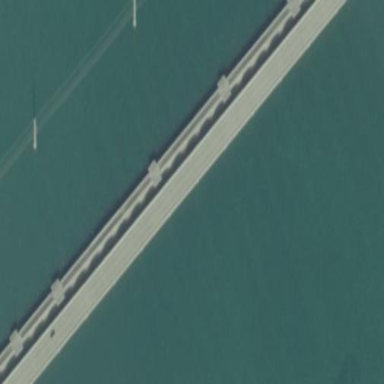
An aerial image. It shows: Man-made bridge.